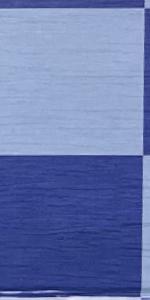
Label: Empty